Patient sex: M
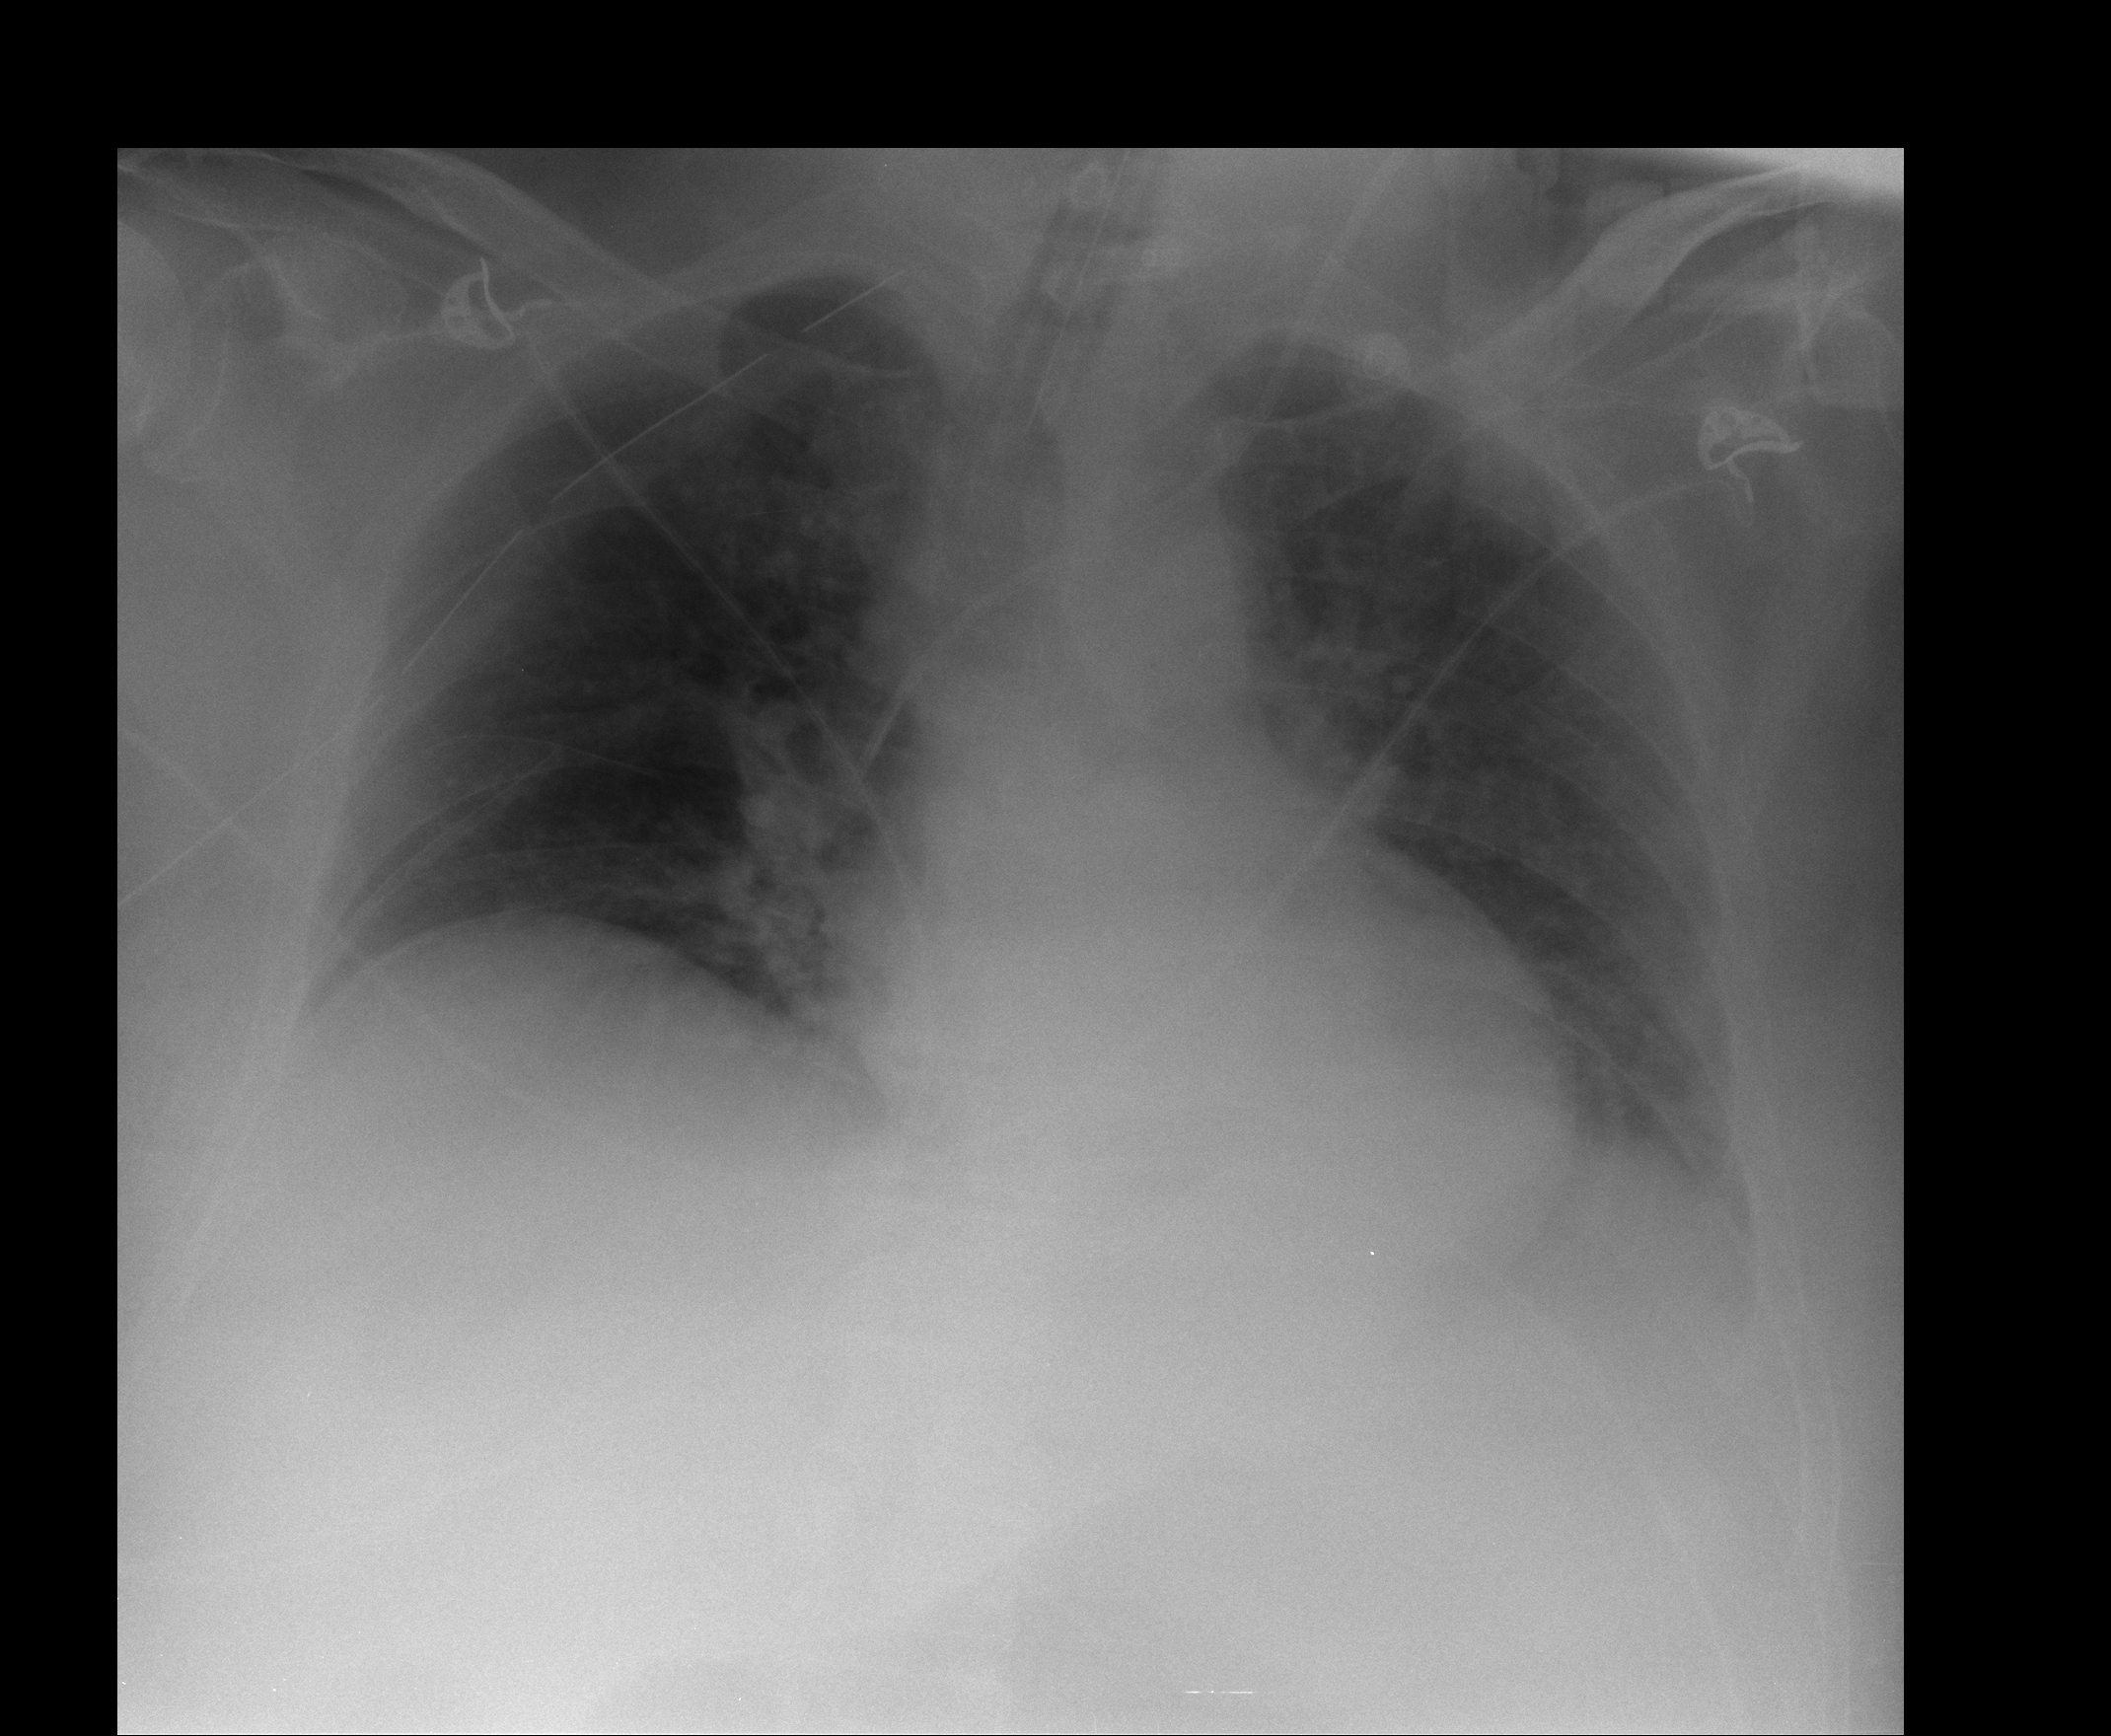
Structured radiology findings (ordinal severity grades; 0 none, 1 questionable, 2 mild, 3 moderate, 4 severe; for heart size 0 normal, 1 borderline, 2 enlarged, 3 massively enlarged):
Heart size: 0
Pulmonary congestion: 2
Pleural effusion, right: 0
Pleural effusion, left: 2
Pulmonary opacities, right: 0
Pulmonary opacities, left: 0
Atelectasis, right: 0
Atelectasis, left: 0